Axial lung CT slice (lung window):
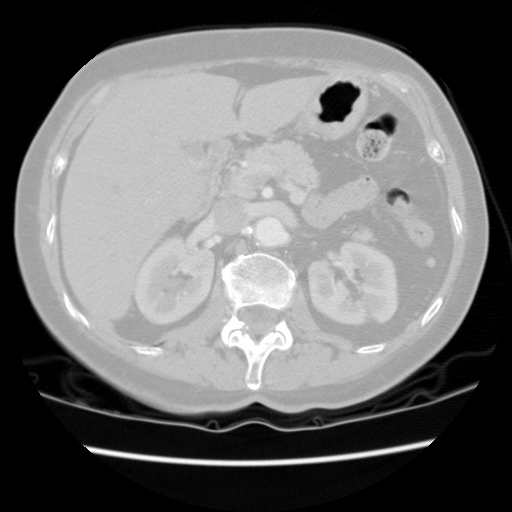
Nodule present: no